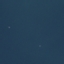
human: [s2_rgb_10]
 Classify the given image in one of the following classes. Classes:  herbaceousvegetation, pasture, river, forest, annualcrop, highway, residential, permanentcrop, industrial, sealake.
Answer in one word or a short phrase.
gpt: SeaLake